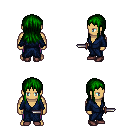
a pixel art fantasy rpg character, male body template, human, tanned skin, blue robe, magenta pants, green unkempt hairstyle, maroon shoes, dagger, four views (front, back, left, right), 2x2 character sprite sheet, small pixel art, hard edges, no anti-aliasing